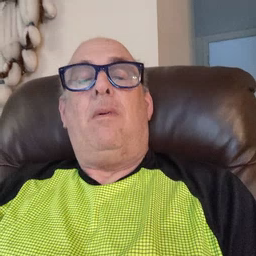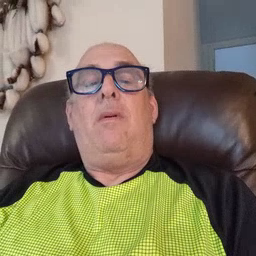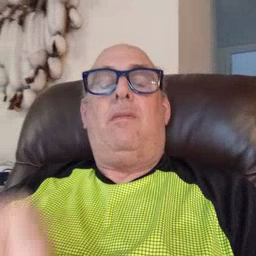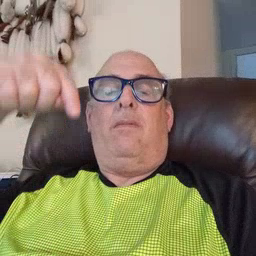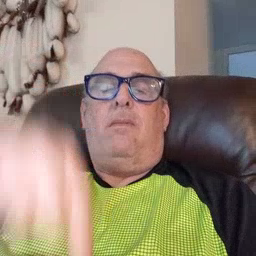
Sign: down